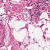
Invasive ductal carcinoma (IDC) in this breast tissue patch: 0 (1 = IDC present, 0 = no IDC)